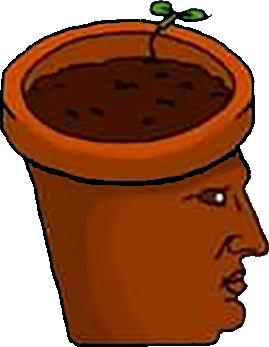
Label: 4_Yes_Chad